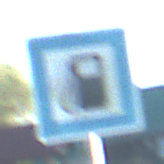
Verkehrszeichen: Tankstelle
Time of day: MorningAfternoon
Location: Outdoor (Nature)
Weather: Clear
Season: NotSpecified
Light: Natural